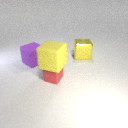
large purple rubber cube to the left of small red rubber cube